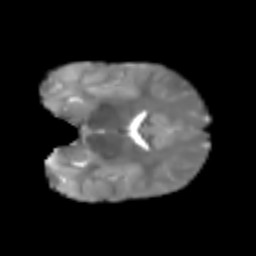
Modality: T2w
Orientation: coronal
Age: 7
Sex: female
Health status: healthy